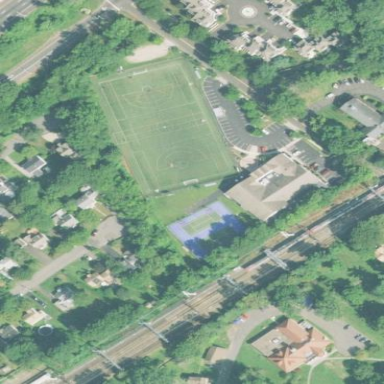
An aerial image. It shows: Lacrosse pitch for leisure sports activities.